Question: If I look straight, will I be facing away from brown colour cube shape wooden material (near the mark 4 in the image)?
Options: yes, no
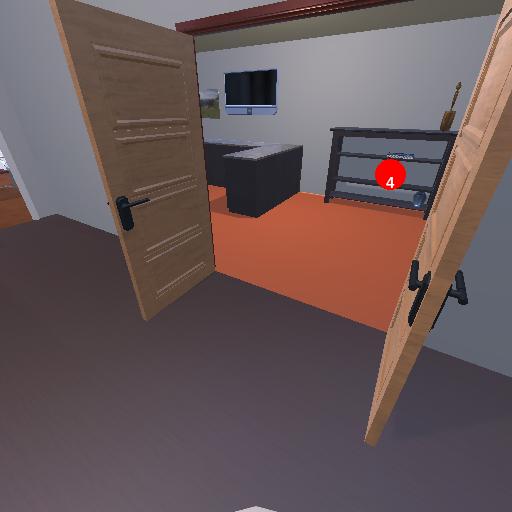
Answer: yes